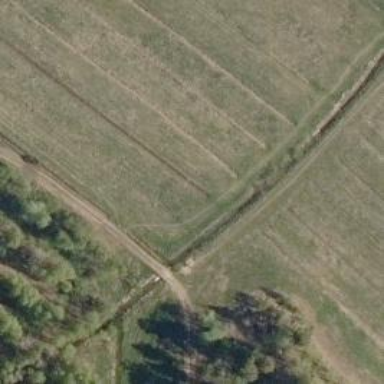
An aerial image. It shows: Path.